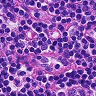
Metastatic tissue present: no